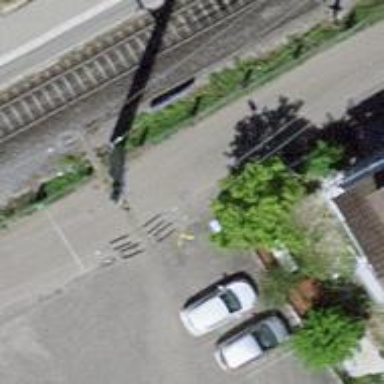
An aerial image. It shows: Concrete power pole.